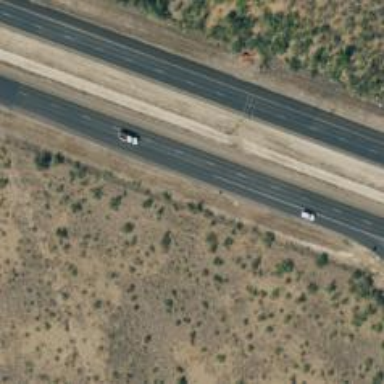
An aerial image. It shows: Expressway with asphalt surface classified as trunk highway.